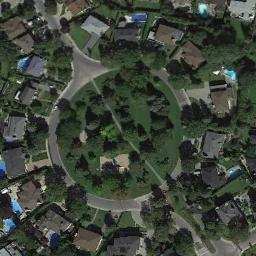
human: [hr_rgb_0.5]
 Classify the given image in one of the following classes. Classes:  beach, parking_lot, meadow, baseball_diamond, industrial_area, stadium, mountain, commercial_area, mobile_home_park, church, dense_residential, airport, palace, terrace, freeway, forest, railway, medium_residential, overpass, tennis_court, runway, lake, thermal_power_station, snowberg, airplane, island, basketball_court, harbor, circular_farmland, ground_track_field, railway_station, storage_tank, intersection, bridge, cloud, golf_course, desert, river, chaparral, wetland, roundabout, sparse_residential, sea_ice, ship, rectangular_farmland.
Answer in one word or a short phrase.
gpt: roundabout